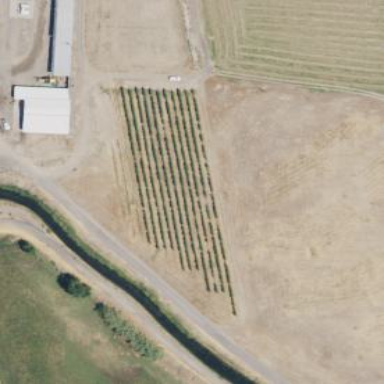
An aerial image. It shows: Vineyard with grape crops.